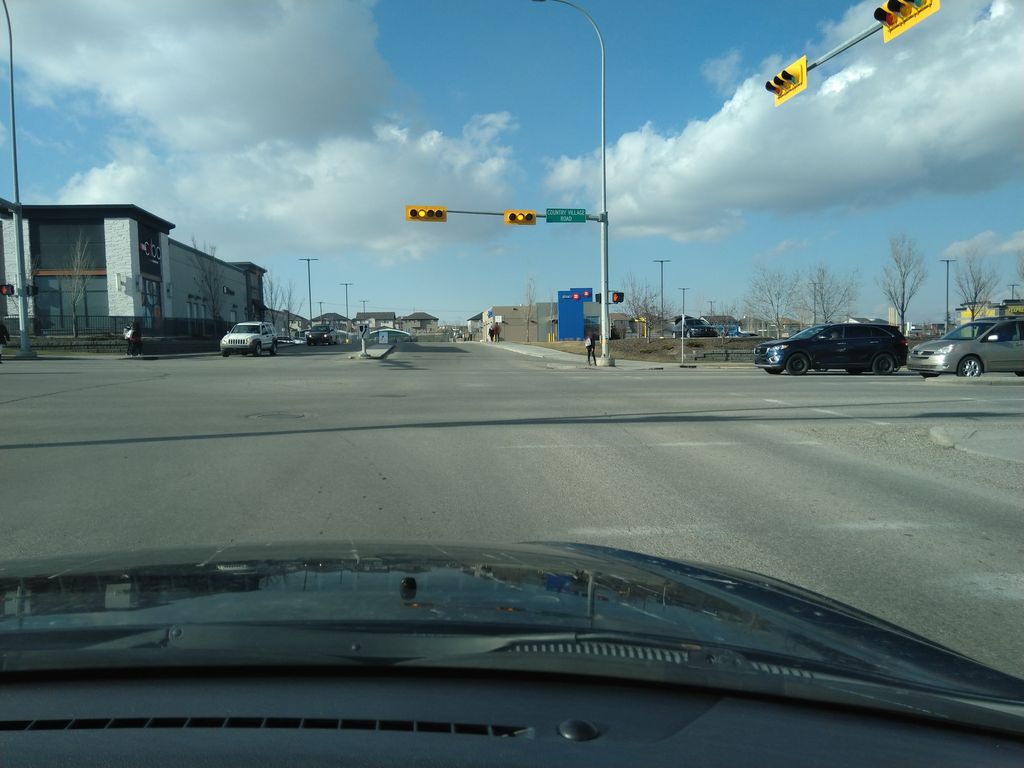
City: calgary